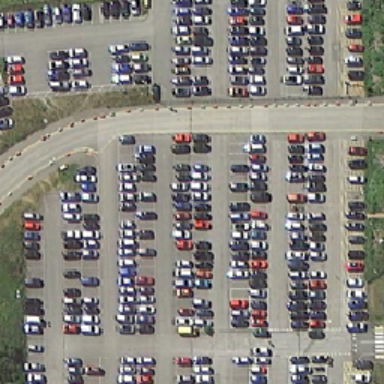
Parked parking is much more orderly parking .